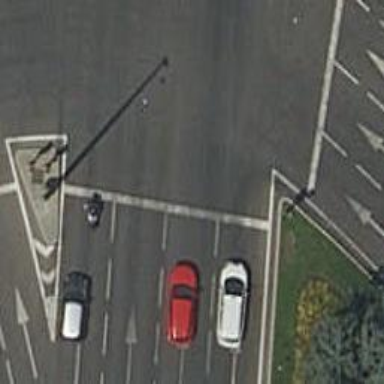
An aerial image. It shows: Road with traffic signals.